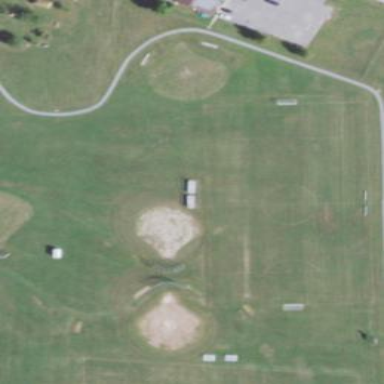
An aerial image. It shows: Baseball pitch for leisure land activities.